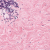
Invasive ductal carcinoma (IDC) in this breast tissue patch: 0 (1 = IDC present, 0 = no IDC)